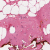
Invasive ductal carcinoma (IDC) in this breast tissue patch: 0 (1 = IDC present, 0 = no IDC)